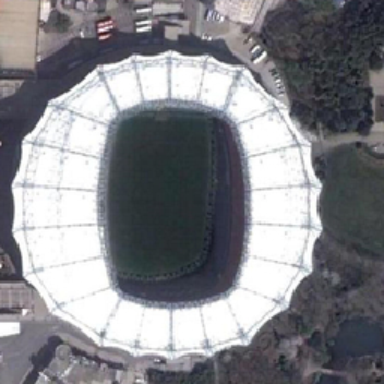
There are many trees around the white gym .